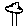
Label: tree